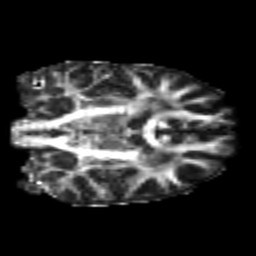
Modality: FA
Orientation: coronal
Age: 26
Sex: male
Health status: healthy
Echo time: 0.074 s